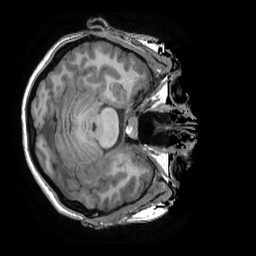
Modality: T1w
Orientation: axial
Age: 30
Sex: female
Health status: healthy
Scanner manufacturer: ge